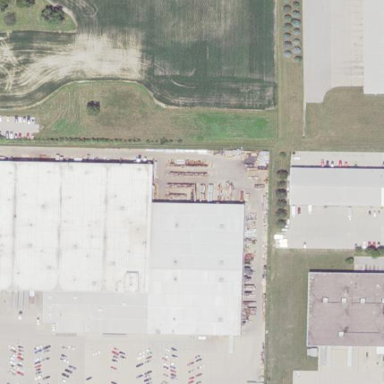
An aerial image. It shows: Industrial building.